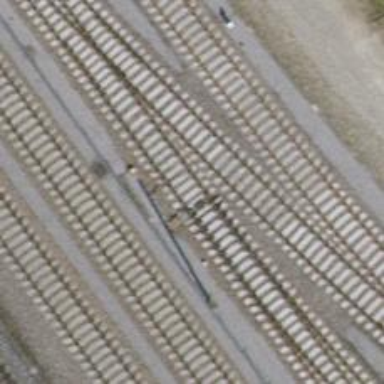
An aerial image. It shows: Railway switch.